Aerial crown-view tile of a tropical tree (Barro Colorado Island, Panama), acquired 20250414:
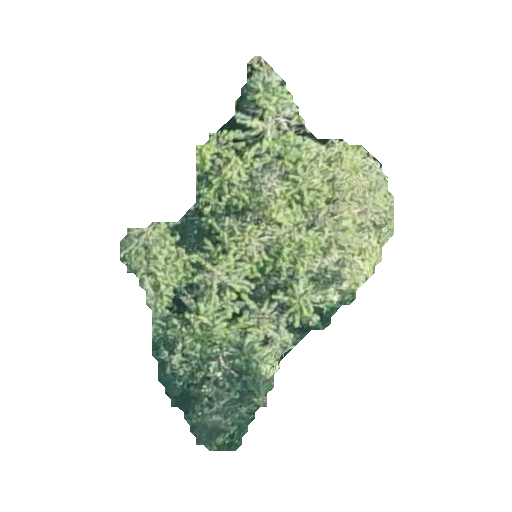
Species: Virola surinamensis
GBIF accepted scientific name: Virola surinamensis
Crown area: 82.546 m²